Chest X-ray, AP view. Patient: 29 years old, sex M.
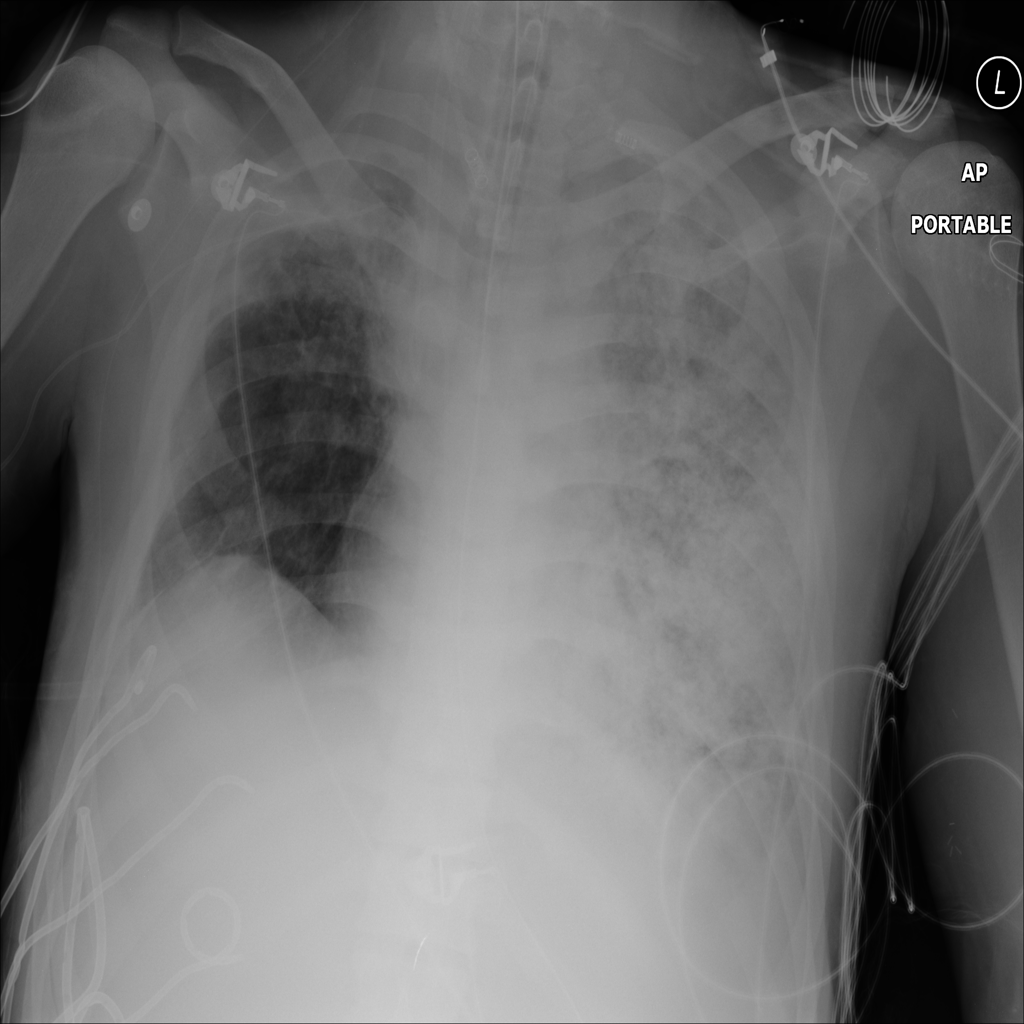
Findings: Infiltration